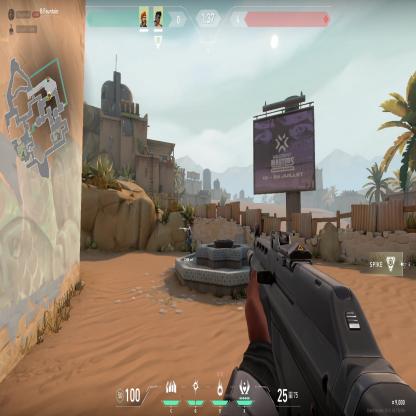
Label: teammate